Interaction volume radius: 10 \u00c5
Interaction volume height: 20 \u00c5
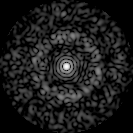
Disorder parameter: 0.841